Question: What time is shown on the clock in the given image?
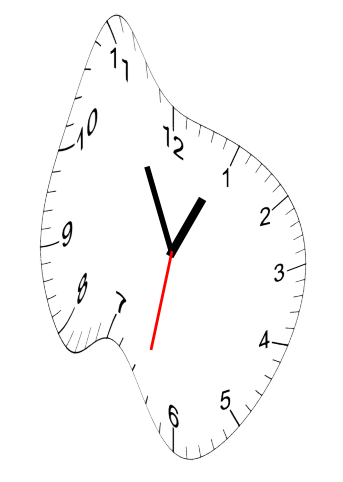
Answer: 12:55:32